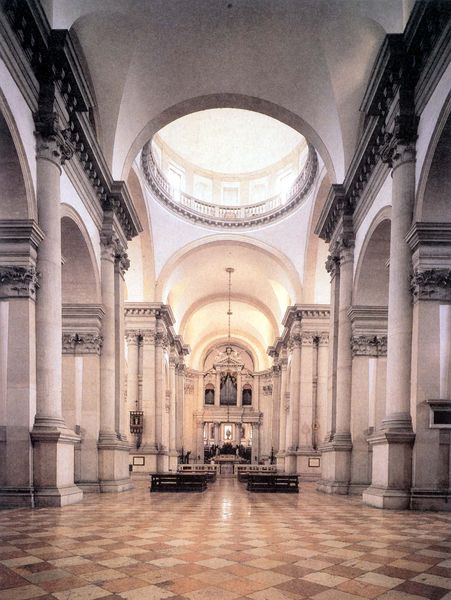
Titel: San Giorgio Maggiore (Innenraum)
Künstler: Andrea Palladio
Standort: Venezia
Institution: San Giorgio Maggiore
Schlagwörter: braun, fenster, grau, hell, licht, marmor, schwarz, säule, säulen, weiss, zeichnung, architektur, barock, kirche, sonne, boden, interieur, ansicht, bank, pilaster, saal, rundbogen, kuppel, erhaben, gestühl, leuchter, menschenleer, halle, foto, bögen, gang, gewölbe, groß, fliesen, fliese, mosaik, zwickel, altar, architrav, arkaden, bänke, hauptschiff, hochaltar, inneres, kapitelle, kathedrale, langhaus, orgel, kirchenraum, sakral, froschperspektive, rotunde, sockelzone, halbsäulen, lichtkuppel, koloration